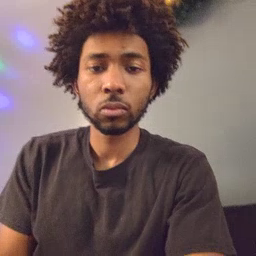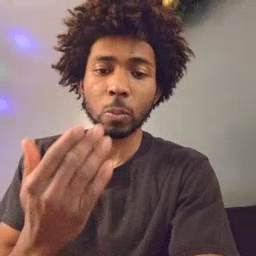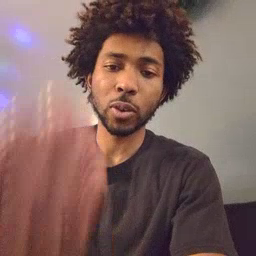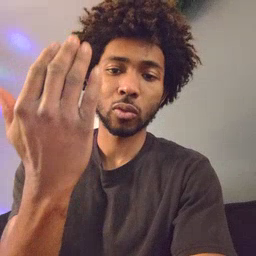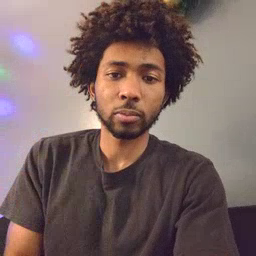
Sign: morning